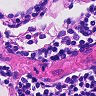
Metastatic tissue present: no